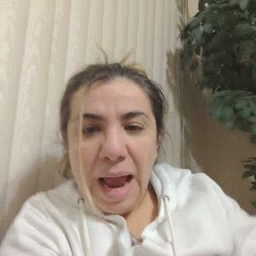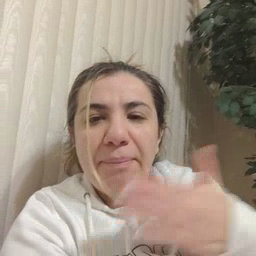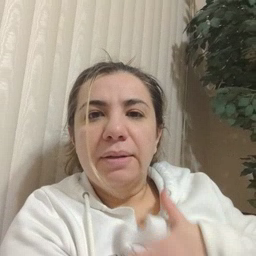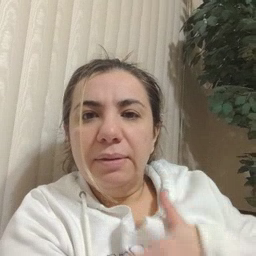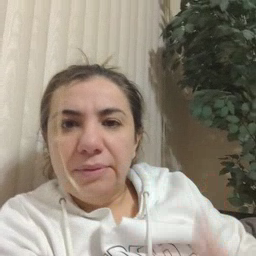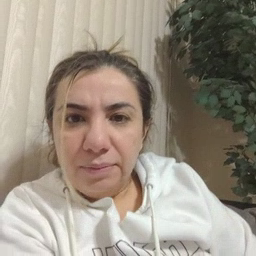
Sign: happy